Question: I am trying to map a relationship between 2 MySQL tables in Doctrine 2. My owning entity is 'Campaign', it joins to 'Channel'.
When a campaign record is saved, it must contain a channel id. When a campaign is retrieved I would like to use this id to join to channel and display the channel name (from the channel table). I believe this is a one-to-one unidirectional relationship, please correct me if I'm wrong.

I have specified the mapping using Doctrine 2 XML as follows:
'''
<one-to-one field="channelId" target-entity="Channel" fetch="EAGER">
<join-column name="channel_id" referenced-column-name="id" />
</one-to-one>
'''
When populating the campaign entity and attempting to persist it, I am getting the following error.
> > A new entity was found through a relationship that was not configured to cascade persist operations: Mvc\Entity\Channel@0000000034b3dcd500000000cc77faae. Explicitly persist the new entity or configure cascading persist operations on the relationship.
How should this persist be specified, I do not want to modify or save the channel entity. I have studied that Doctrine 2 documentation on 'Association Mapping' but I cannot understand how this is possible.
Thank you.
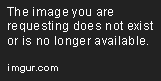
Answer: Found someone with a similar problem <URL>. Only the channel_id was required and the channel entity must be created and assigned to the campaign entity before the campaign entity can be persisted.
Strangely I did not need to explicitly persist the Channel entity separately. My Campaign XML mapping looks like this:
'''
<one-to-one field="channelId" target-entity="ToastChannels" fetch="EAGER">
<join-column name="channel_id" referenced-column-name="id" />
</one-to-one>
'''
The assignment looks like this:
'''
$channelEntity = $this->_channelsDao->disableCache()->findObject($channelId]);
$campaignEntity->setChannel($channelEntity);
return $this->_campaignDao->save($campaignEntity);
'''
At the DB level, only a Channel ID is being stored to the Campaign table as expected. I am still unsure as to how this is possible since no persistence rule has been specified.